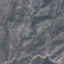
Land use / land cover class: HerbaceousVegetation